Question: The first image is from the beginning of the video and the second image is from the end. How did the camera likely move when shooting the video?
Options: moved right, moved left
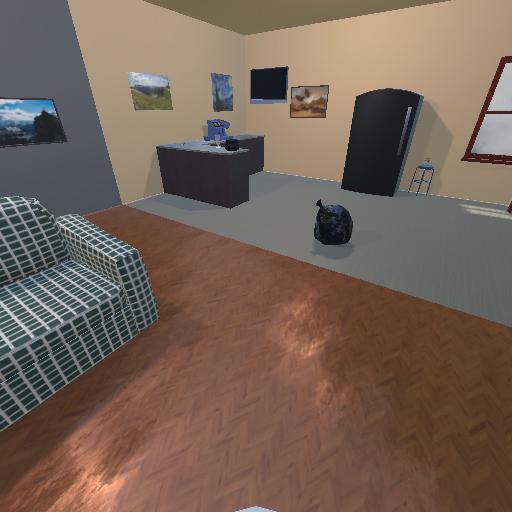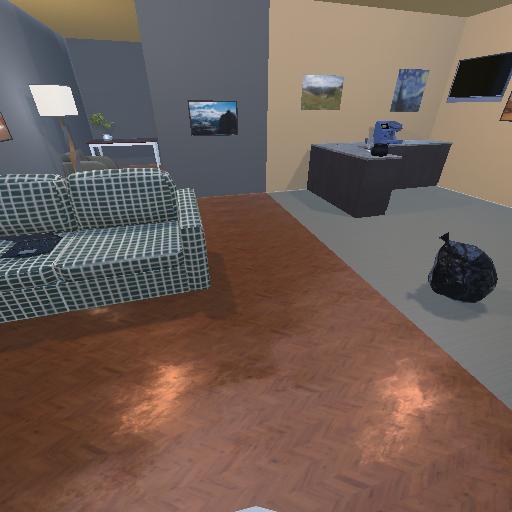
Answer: moved right